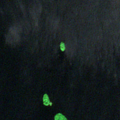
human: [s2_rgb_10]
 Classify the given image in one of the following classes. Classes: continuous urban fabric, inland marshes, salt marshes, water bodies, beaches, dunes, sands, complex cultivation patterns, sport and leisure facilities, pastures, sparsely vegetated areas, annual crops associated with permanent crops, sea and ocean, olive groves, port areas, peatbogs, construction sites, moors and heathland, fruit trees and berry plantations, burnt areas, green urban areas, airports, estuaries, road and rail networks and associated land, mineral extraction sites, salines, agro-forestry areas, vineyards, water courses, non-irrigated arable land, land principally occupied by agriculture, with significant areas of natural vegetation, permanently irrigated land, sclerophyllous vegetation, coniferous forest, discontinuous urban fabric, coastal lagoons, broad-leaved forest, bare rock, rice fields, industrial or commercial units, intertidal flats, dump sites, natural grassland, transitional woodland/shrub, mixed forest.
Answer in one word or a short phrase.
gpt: water bodies